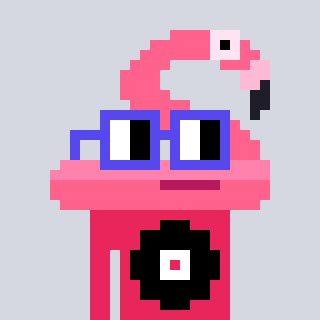
a pixel art character with square blue glasses, a flamingo-shaped head and a redpinkish-colored body on a cool background